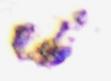
Label: Detritus